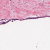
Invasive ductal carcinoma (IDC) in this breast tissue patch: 0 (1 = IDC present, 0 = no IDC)